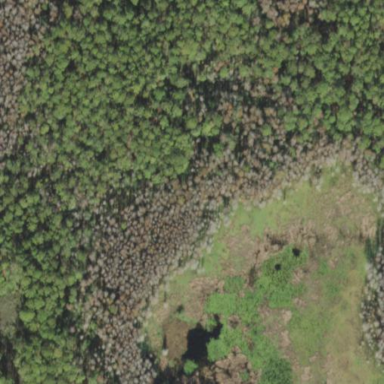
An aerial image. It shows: Woodland consisting mainly of needle-leaved trees.